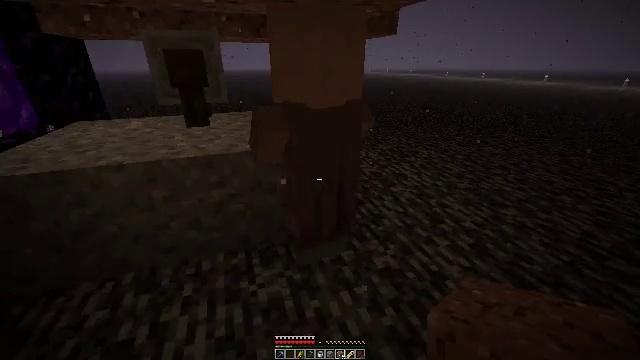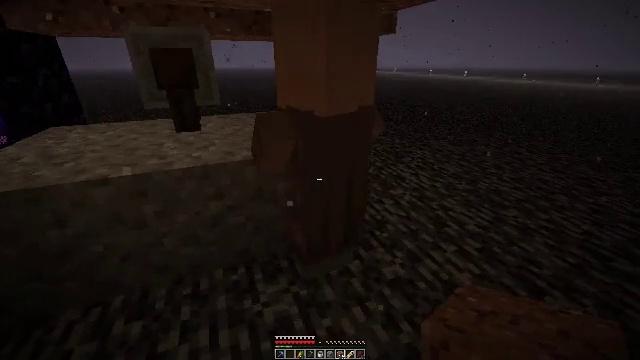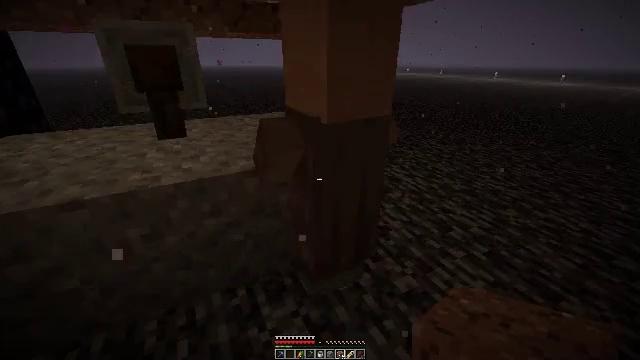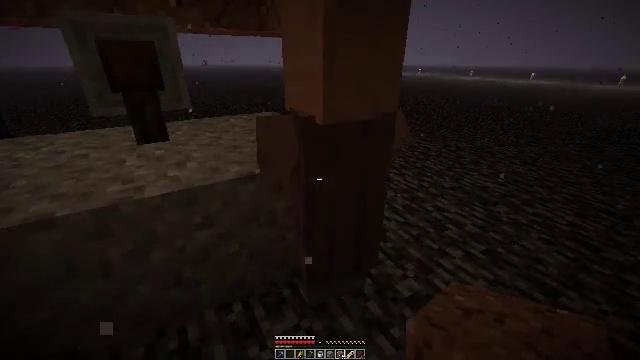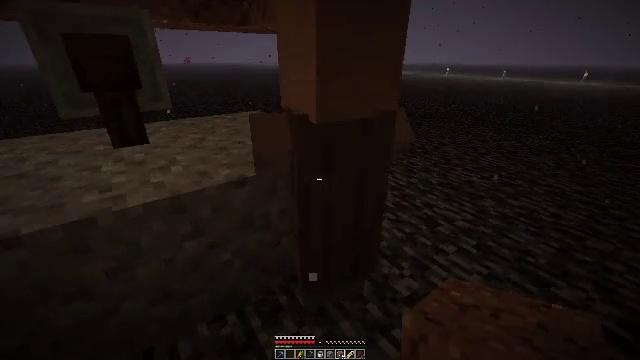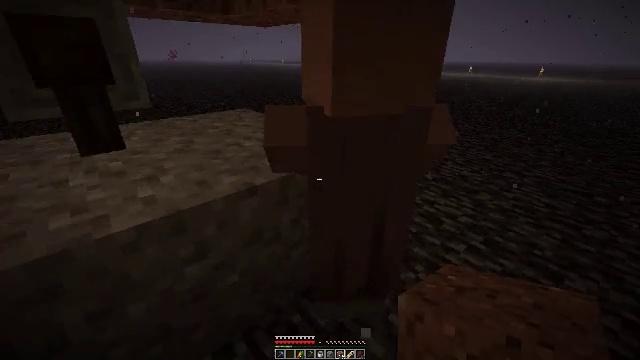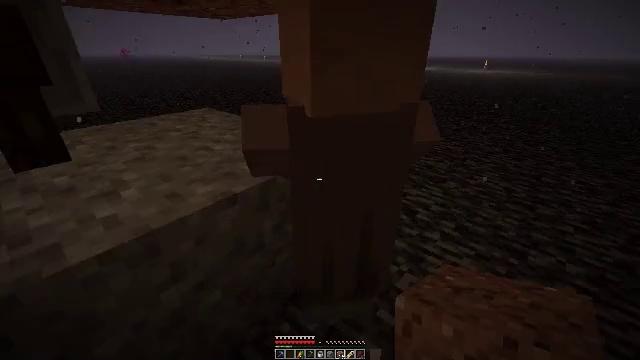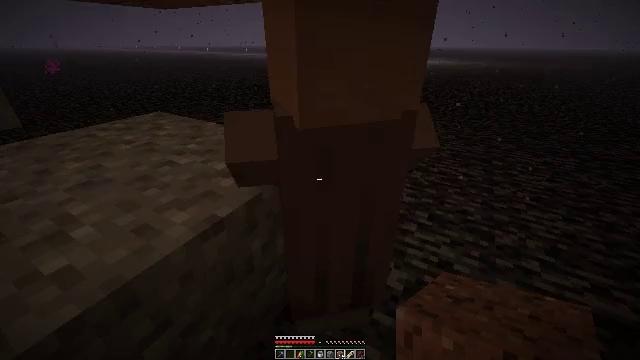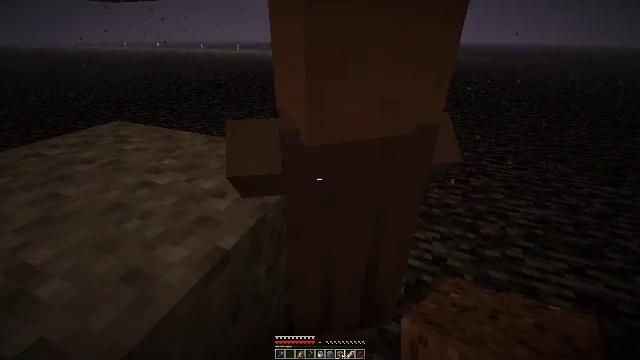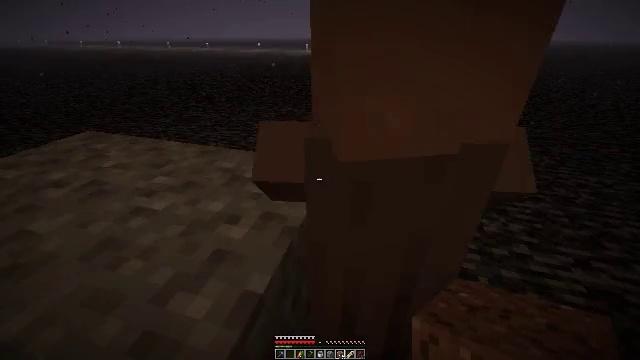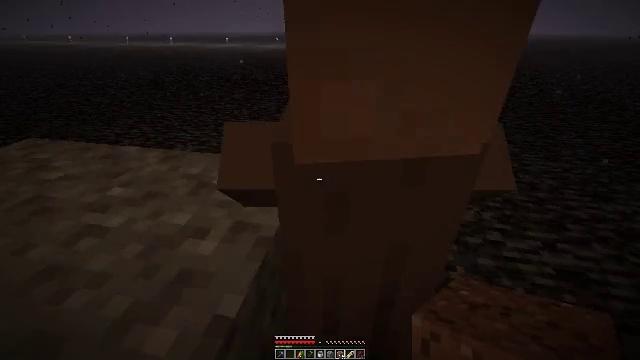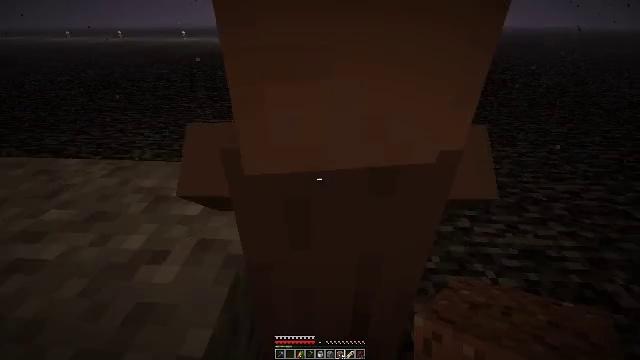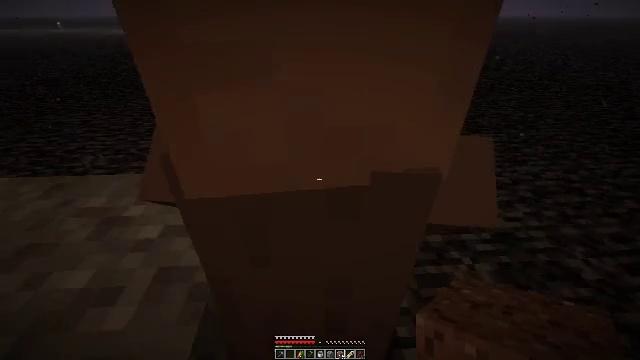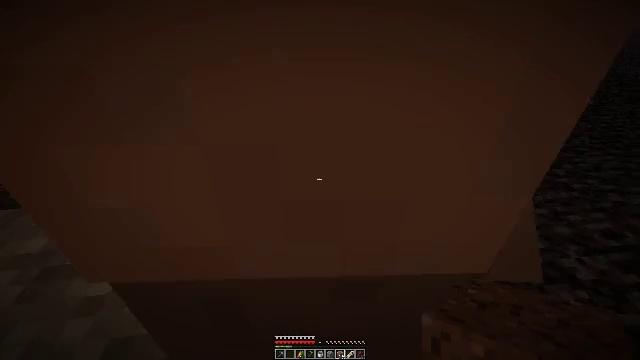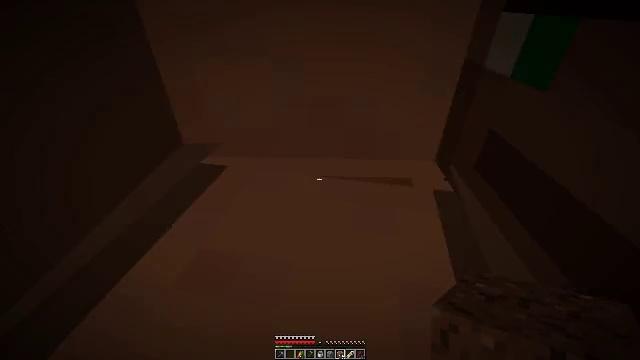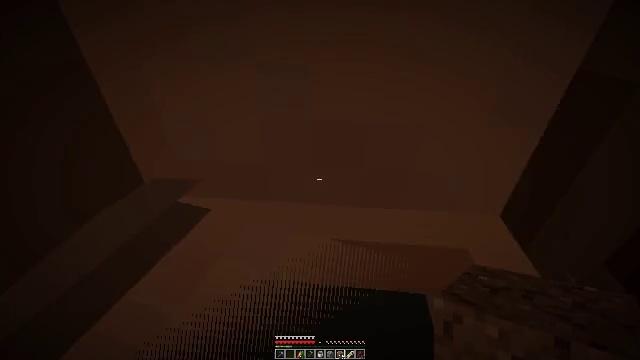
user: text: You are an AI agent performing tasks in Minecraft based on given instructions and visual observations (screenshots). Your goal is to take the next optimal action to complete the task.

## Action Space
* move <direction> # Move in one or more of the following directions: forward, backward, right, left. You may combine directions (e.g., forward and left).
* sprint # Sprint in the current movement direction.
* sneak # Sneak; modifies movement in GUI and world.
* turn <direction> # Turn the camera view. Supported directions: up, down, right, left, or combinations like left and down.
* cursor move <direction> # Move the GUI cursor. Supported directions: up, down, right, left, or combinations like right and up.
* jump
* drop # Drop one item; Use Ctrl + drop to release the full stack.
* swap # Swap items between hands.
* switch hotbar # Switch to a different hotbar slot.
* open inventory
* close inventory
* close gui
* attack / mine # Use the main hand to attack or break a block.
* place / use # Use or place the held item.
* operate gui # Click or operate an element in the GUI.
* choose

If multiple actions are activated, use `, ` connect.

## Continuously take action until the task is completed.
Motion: motion action
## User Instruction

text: Gather the grindstone to use later.
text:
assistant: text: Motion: move forward and move left, turn right
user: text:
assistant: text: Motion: move forward and move left, turn right
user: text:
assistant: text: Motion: move forward and move left, turn right
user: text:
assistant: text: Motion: move forward and move left, turn right
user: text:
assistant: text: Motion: move forward and move left, turn right
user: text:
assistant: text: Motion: move forward and move left, turn right
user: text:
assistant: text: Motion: move forward and move left, turn right and down
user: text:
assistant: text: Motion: move forward and move left, turn right
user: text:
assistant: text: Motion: move forward and move left, turn right
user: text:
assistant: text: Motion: move forward and move left, turn right and down
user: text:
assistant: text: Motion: move forward, turn right and down
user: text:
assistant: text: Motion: move forward, turn right and down
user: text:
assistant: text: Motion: move forward, turn right
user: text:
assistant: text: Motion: move forward, turn right
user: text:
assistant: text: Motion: move forward
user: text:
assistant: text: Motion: no_op
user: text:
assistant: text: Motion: no_op
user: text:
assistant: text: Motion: no_op
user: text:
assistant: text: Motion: no_op
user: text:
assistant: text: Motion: no_op
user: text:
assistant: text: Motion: no_op
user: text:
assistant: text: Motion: turn left
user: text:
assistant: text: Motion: turn left
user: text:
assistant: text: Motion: no_op
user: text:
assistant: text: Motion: move back, turn left
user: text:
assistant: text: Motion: move back, turn left and down
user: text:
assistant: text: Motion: move back, turn left and down
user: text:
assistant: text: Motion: move back, turn left and down
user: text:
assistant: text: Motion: move back, turn left
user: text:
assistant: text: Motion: move back, turn left and up